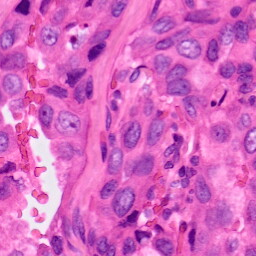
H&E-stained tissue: Lung